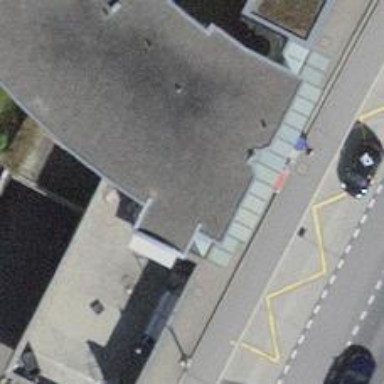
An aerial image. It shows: Furniture shop.